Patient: sex M, age 61
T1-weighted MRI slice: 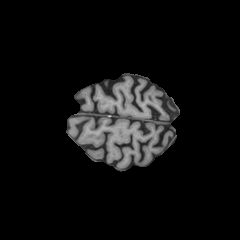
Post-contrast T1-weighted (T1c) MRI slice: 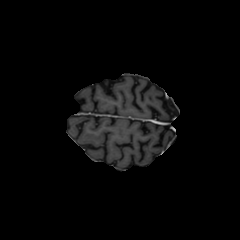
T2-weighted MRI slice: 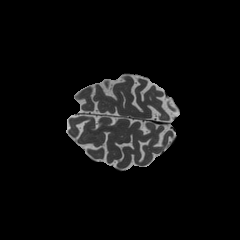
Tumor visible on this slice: no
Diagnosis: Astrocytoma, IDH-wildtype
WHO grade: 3